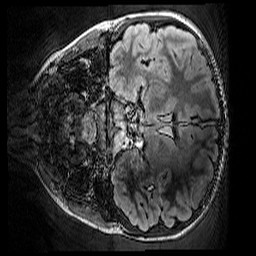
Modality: FLAIR
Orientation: coronal
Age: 11
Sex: male
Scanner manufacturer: siemens
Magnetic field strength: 3 T
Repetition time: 5 s
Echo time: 0.388 s